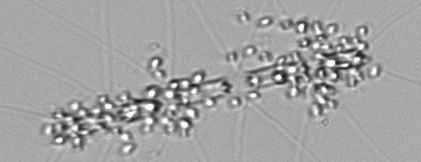
Label: Chaetoceros_didymus_TAG_external_flagellate